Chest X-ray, PA view. Patient: 39 years old, sex F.
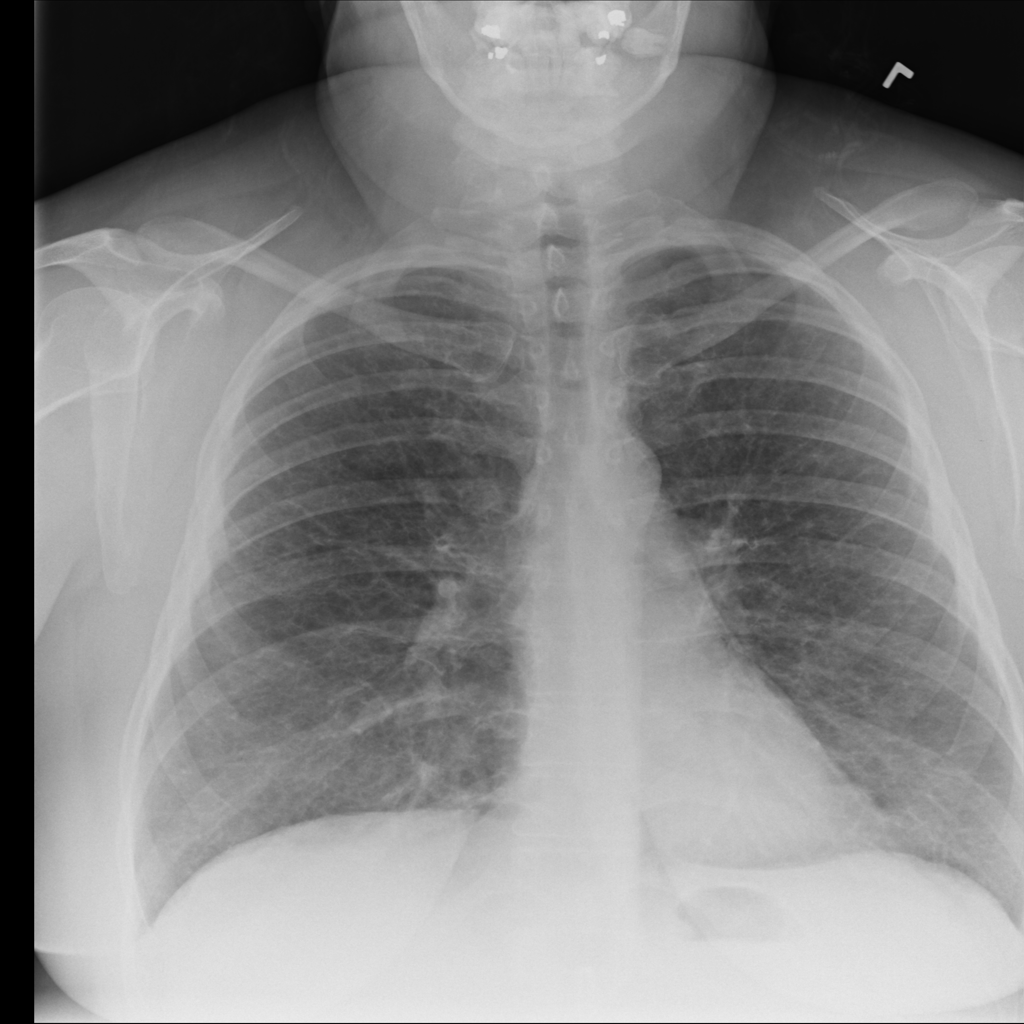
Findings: No Finding